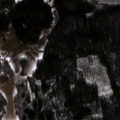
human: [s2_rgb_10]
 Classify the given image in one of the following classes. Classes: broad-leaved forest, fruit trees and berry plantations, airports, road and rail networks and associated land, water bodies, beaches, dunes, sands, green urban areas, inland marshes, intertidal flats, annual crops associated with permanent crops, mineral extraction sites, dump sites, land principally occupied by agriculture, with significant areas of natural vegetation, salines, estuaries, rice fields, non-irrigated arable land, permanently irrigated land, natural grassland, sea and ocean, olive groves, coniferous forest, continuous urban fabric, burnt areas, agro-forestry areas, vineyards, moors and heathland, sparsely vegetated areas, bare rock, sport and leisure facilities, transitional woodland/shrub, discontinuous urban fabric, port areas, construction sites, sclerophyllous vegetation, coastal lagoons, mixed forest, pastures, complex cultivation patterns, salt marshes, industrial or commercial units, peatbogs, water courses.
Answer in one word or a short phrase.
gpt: pastures, land principally occupied by agriculture, with significant areas of natural vegetation, coniferous forest, mixed forest